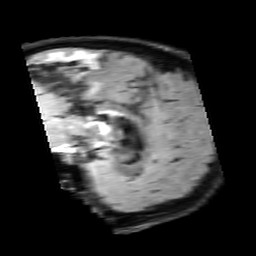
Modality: FLAIR
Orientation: sagittal
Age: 67
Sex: female
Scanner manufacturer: siemens
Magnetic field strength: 3 T
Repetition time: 9 s
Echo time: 0.099 s